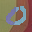
Label: 0